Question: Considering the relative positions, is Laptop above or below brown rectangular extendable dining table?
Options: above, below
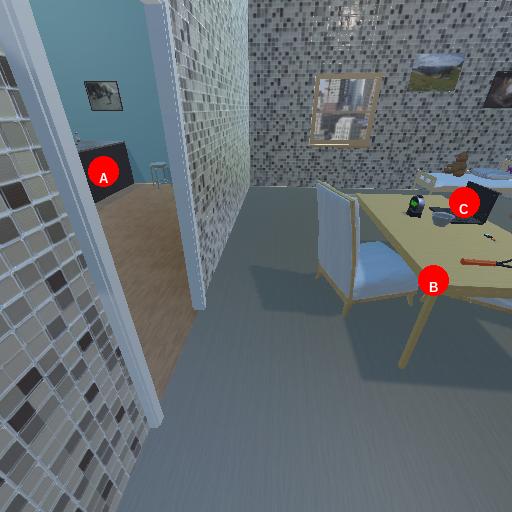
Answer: above